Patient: sex M, age 58
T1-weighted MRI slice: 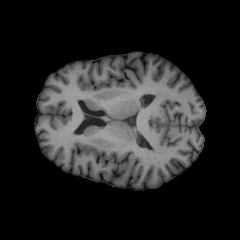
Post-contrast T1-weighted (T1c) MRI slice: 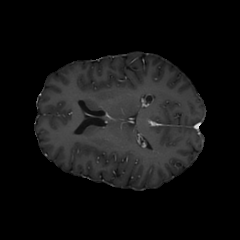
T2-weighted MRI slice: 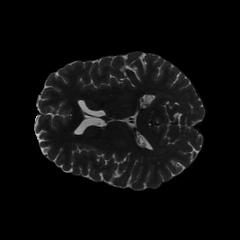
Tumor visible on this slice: no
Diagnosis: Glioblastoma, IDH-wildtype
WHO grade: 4